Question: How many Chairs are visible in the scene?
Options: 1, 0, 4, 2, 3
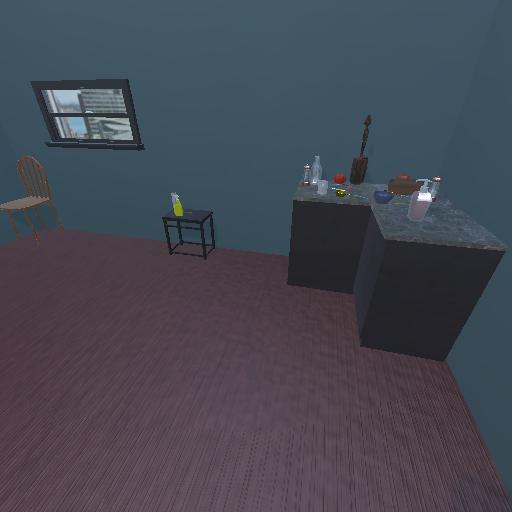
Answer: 1